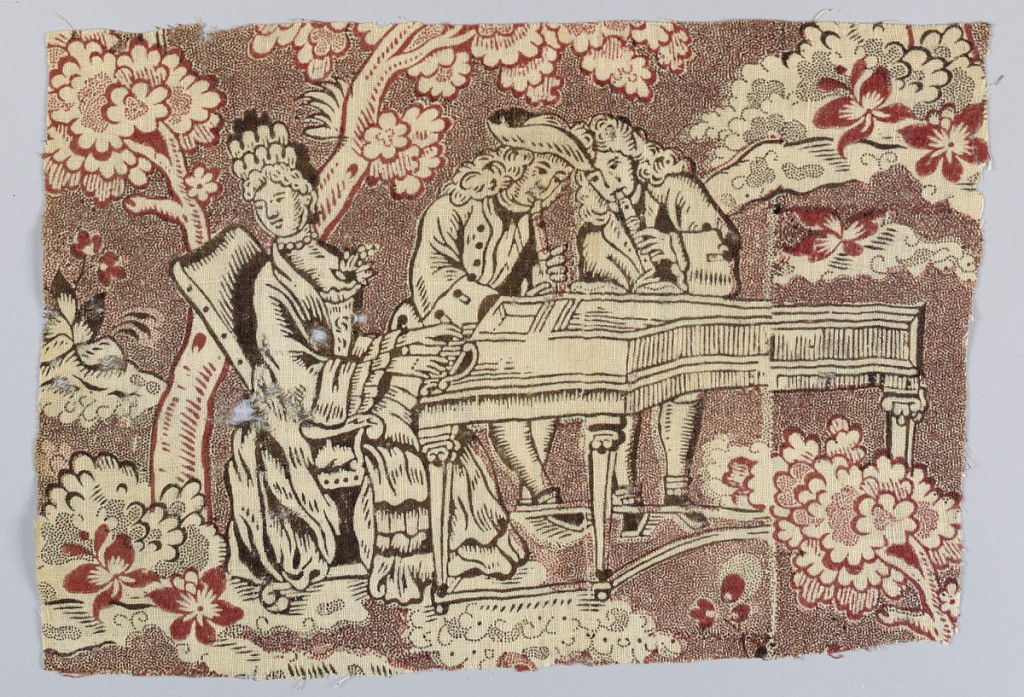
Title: Fragment
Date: early 18th century
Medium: cotton Technique: block printed on plain weave
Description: Fragment in red and black depicting a trio sonata with a woman wearing a high headdress seated at the harpsichord with two gentlemen playing recorders. Costumes are in the style of the late seventeenth century. A tree and flowers appear in the background. Figures are mainly in black outline with large areas reserved in white. Foliage is red and black with a background of fine picotage. On the right side, block mark appears across the harpsichord.